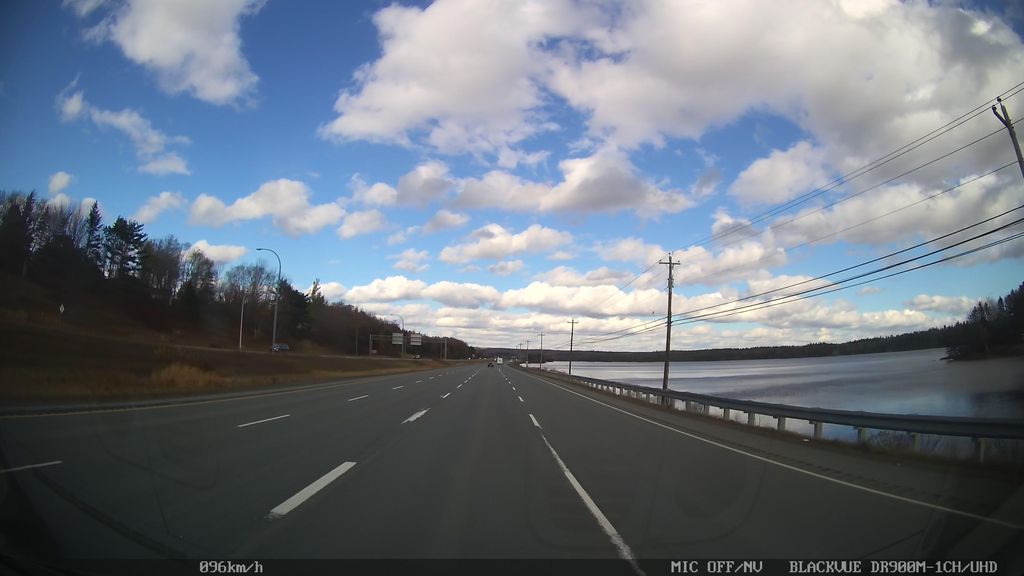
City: halifax